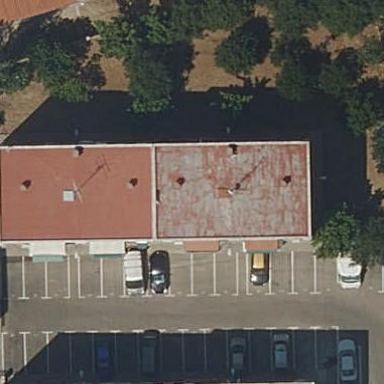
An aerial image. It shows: Residential building.